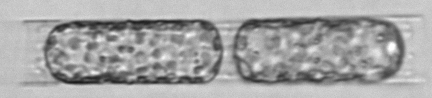
Label: Stephanopyxis